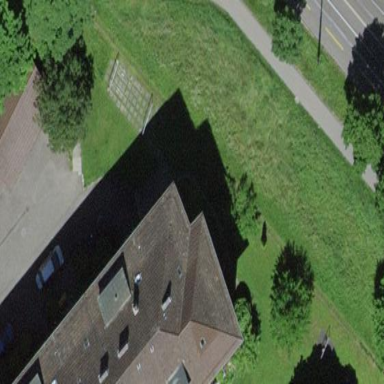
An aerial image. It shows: Hipped roof apartment building.